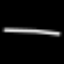
Label: line